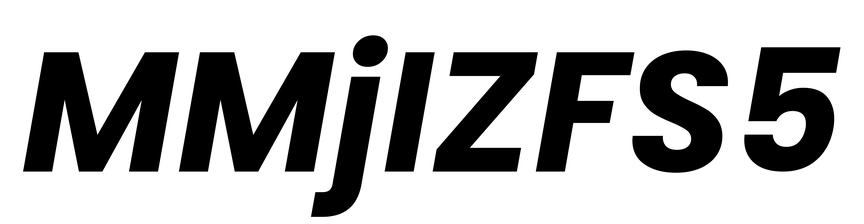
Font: Poppins-BoldItalic